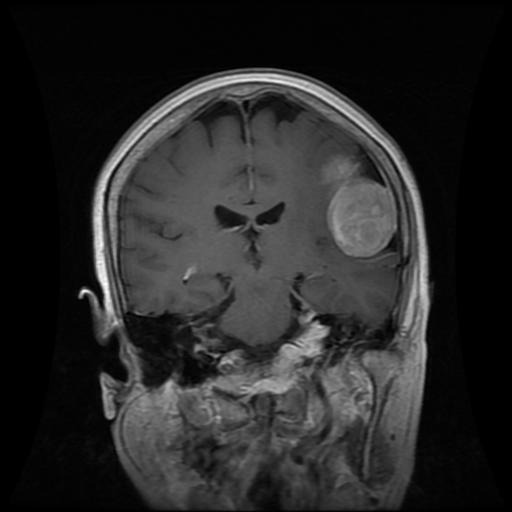
Label: meningioma